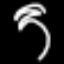
Label: palm tree